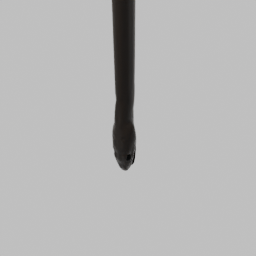
Label: animals